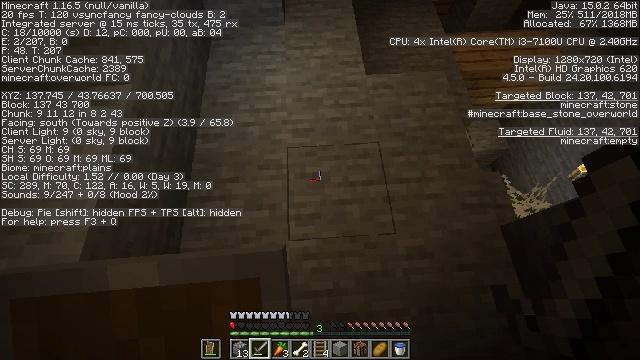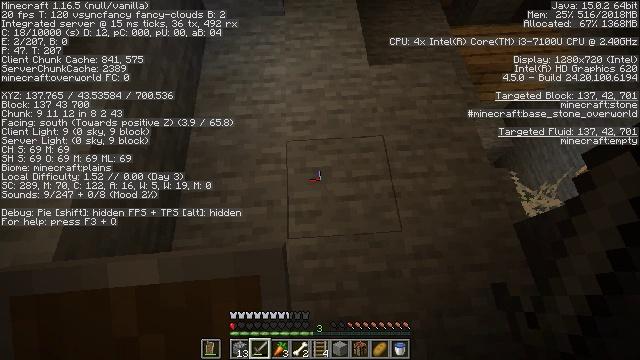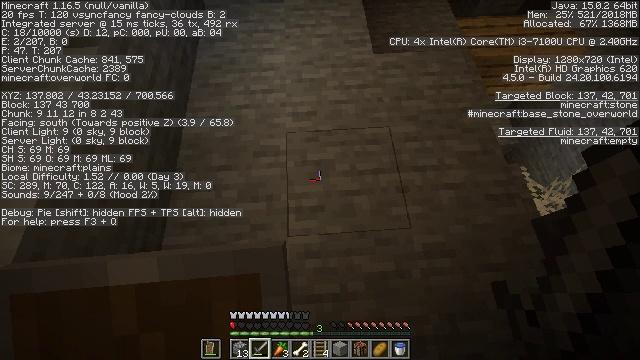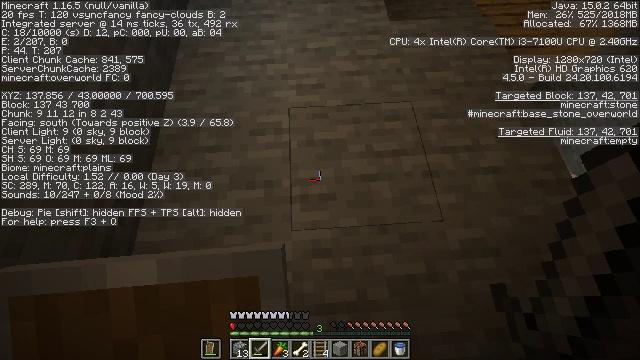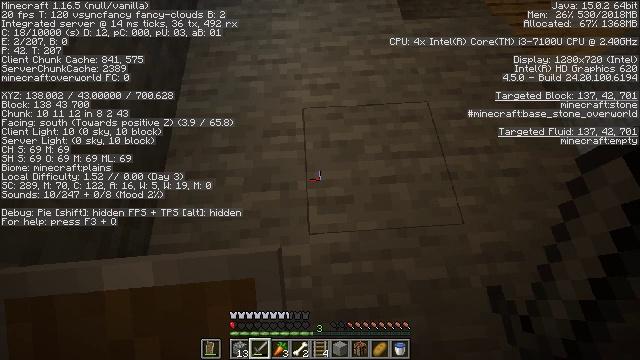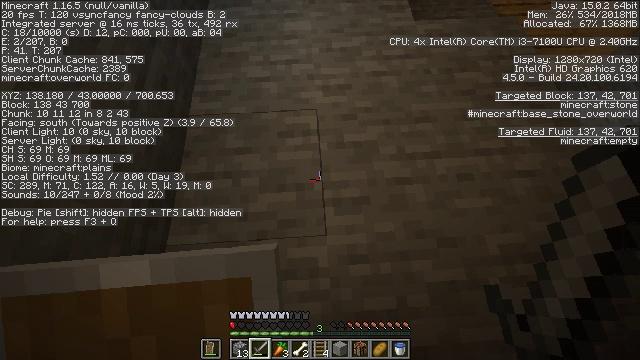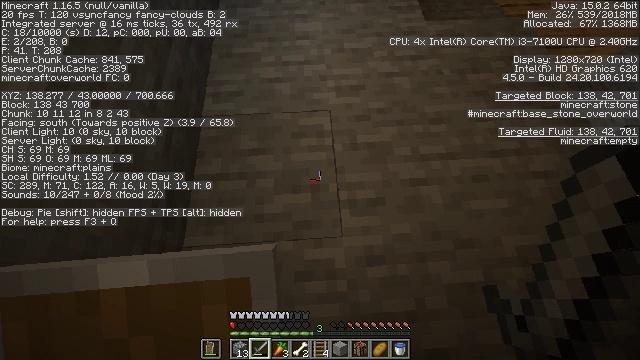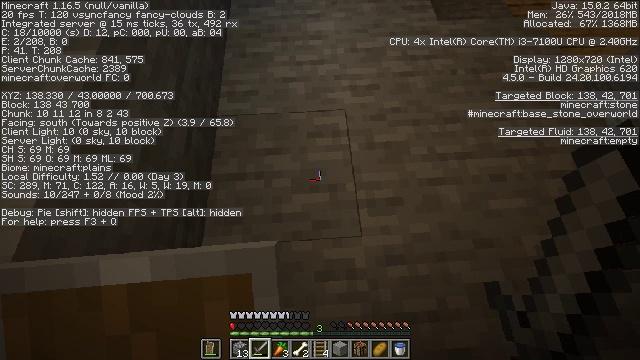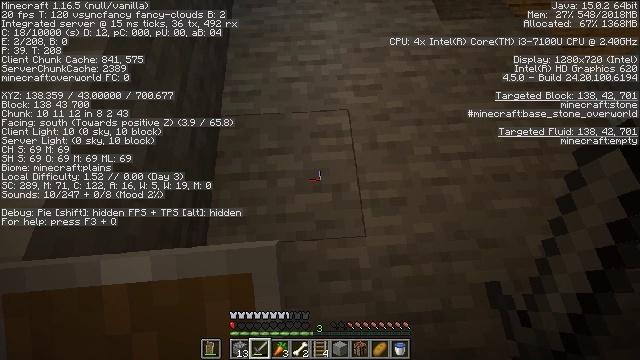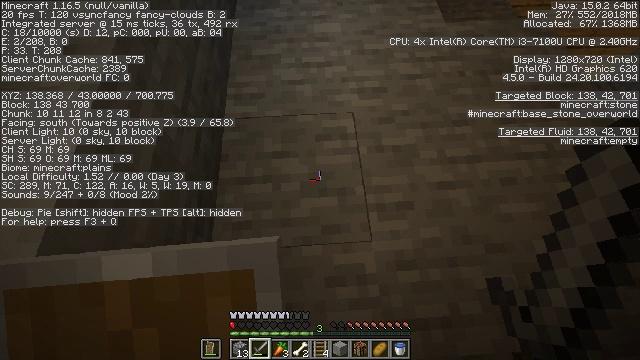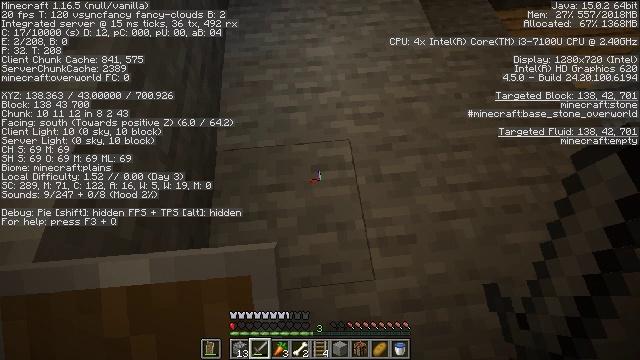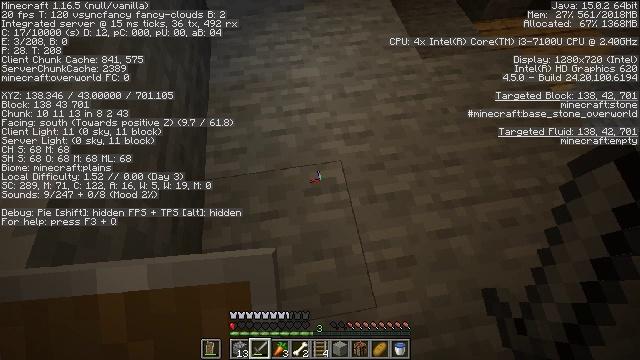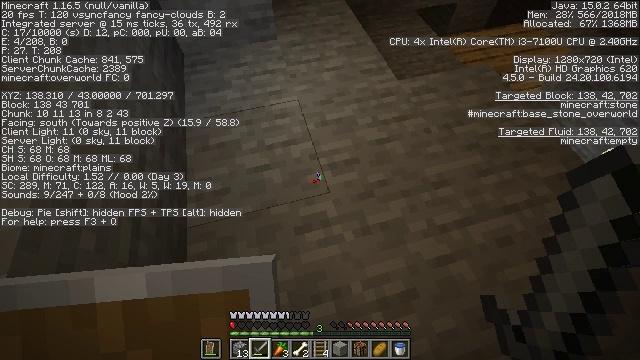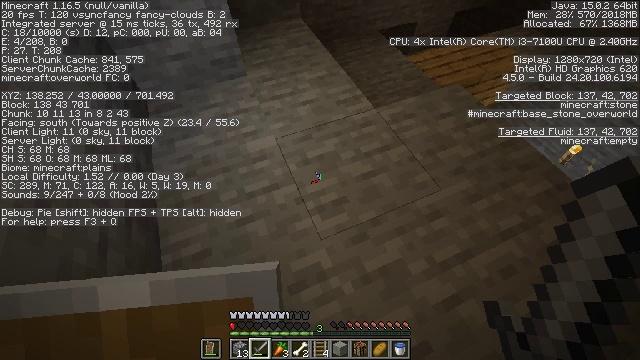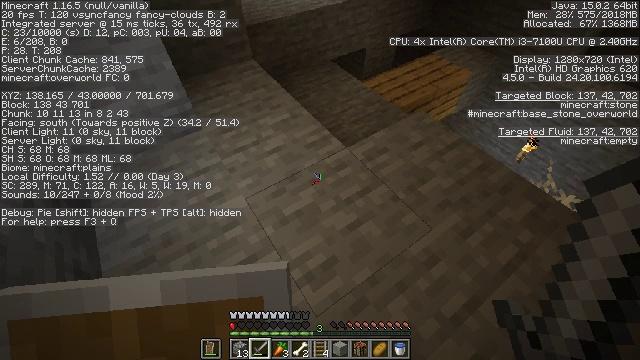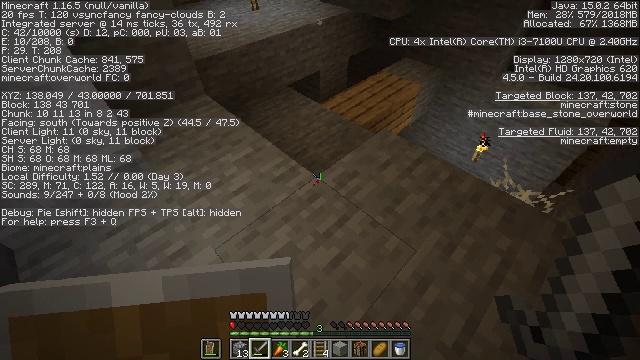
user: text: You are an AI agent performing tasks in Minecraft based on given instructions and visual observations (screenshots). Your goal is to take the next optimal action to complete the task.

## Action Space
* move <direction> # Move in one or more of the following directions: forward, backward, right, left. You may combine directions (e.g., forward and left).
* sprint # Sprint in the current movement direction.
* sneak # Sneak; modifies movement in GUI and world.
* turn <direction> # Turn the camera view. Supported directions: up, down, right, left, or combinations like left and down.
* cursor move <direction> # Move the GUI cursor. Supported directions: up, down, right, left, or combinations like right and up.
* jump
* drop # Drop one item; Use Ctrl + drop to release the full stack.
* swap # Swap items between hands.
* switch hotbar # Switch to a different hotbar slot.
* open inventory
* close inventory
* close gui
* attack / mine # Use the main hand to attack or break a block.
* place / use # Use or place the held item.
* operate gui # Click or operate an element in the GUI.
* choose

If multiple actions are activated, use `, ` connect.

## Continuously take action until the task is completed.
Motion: motion action
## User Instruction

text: Collect cobweb using shears for string.
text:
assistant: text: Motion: move left
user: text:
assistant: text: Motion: move left
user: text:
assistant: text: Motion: move left
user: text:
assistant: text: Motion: move left
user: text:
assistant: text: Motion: move left
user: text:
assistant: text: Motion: no_op
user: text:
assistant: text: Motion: no_op
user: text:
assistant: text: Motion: no_op
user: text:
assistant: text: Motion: move forward
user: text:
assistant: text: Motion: move forward, turn right and up
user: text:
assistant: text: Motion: move forward, turn right and up
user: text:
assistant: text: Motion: move forward, turn right and up
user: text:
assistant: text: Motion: move forward, turn right and up
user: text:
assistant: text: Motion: move forward, turn right and up
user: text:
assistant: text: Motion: move forward, turn right and up
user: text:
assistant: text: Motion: move forward, turn right and up
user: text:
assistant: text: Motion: move forward, turn right and up
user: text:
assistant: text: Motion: move forward, turn right
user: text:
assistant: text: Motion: move forward
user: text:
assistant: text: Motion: no_op
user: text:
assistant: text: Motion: no_op
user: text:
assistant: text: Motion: no_op
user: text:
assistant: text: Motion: move left
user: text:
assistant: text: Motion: move left
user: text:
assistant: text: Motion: move left
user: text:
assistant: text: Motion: move left
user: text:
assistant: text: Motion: move left
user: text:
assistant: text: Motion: move left
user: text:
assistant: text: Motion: no_op
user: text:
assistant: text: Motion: no_op